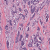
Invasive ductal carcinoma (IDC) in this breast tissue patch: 1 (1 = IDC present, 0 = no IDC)